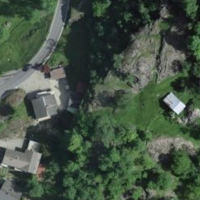
EUNIS habitat code: 50
Species observed at this site:
Erigeron canadensis